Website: walmart
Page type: receipt
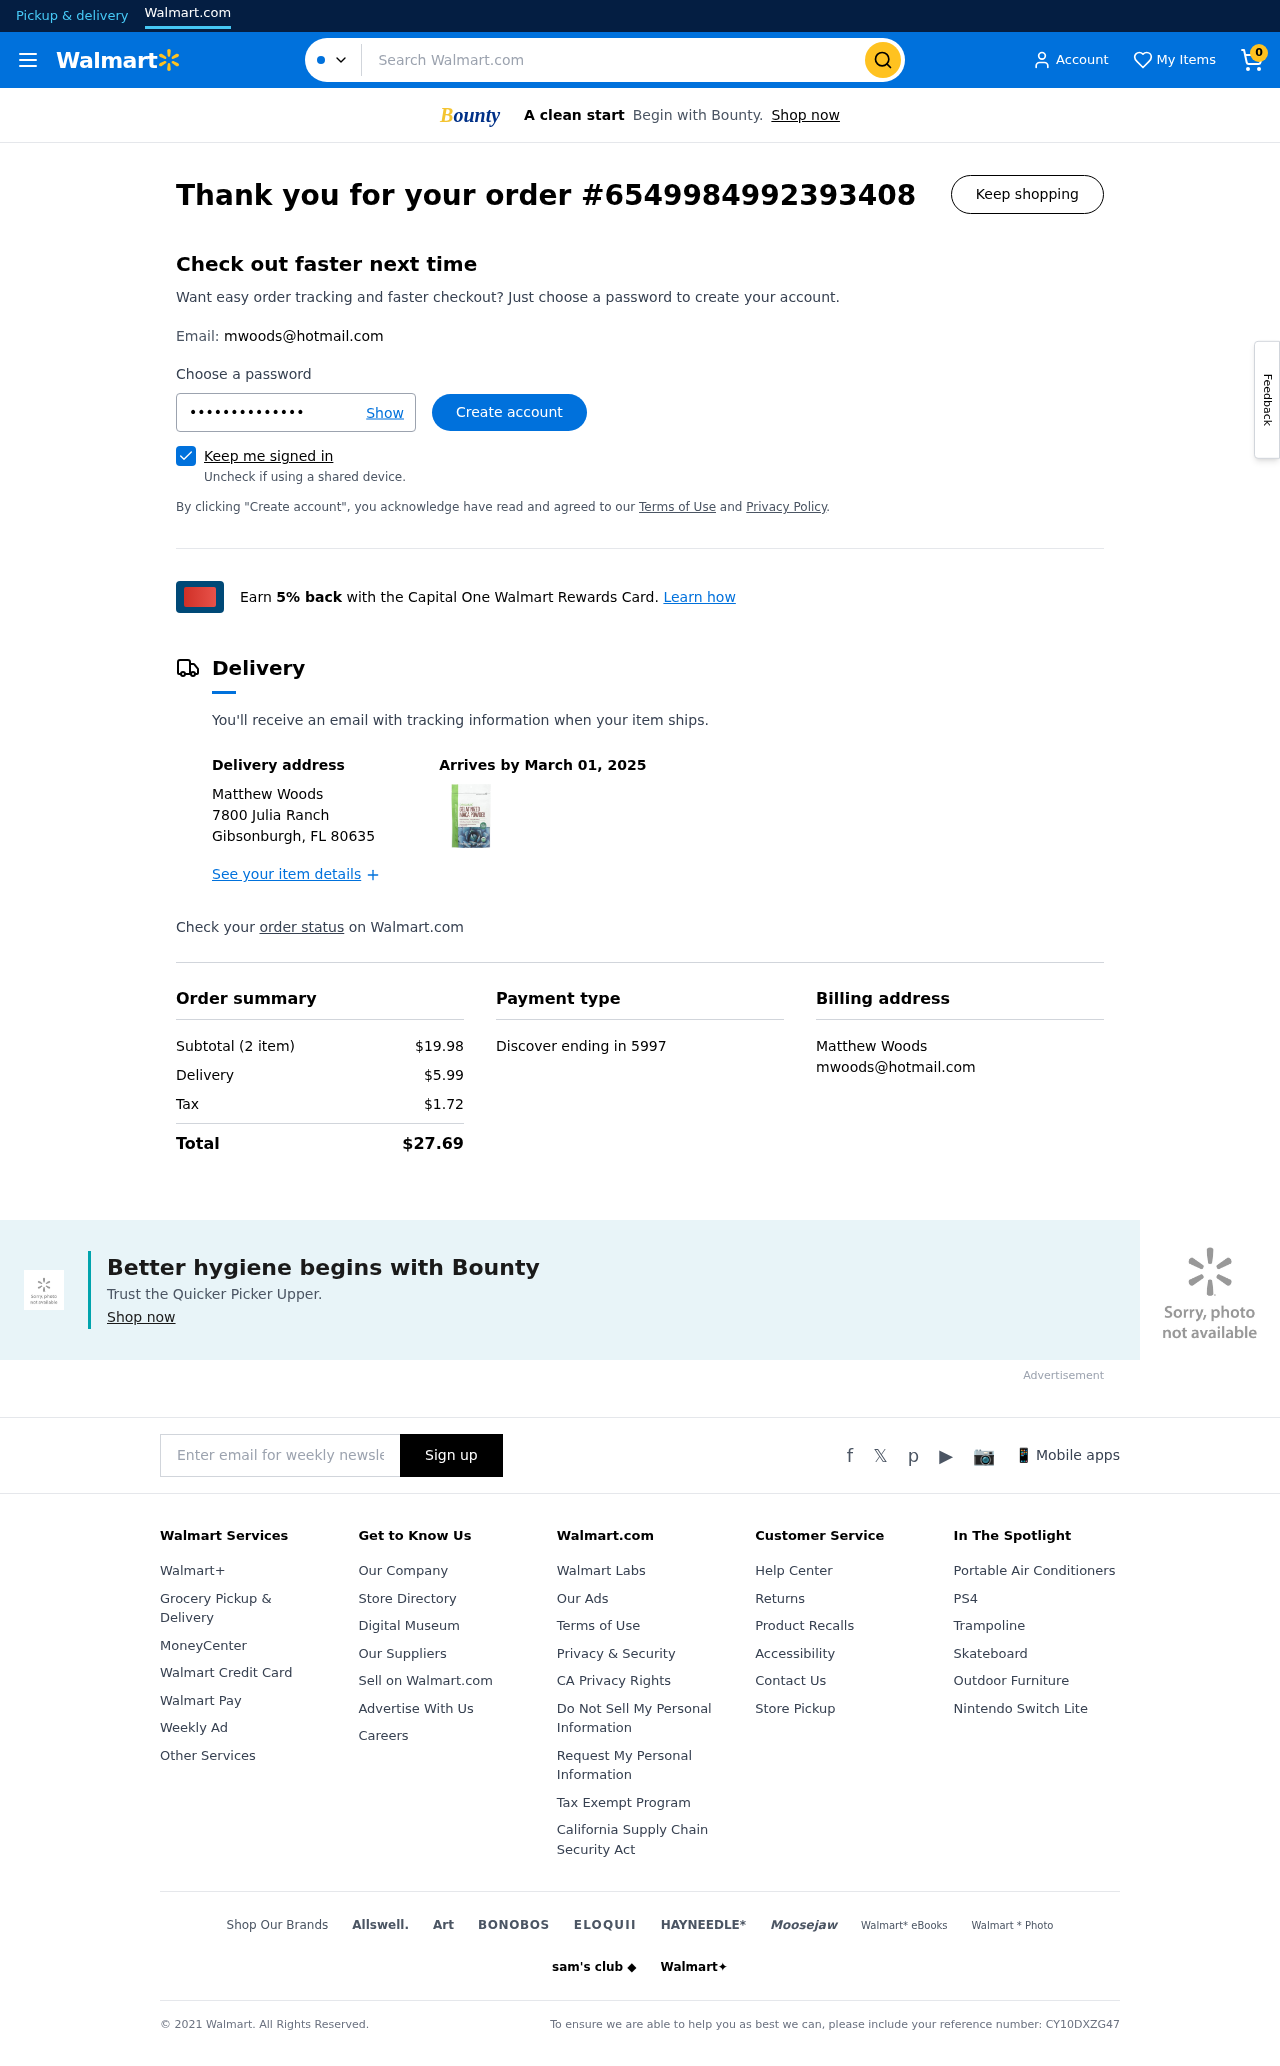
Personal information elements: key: PII_CARD_LAST4
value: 5997
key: PII_CARD_TYPE
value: Discover
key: PII_CITY_STATE_ZIP
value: Gibsonburgh, FL 80635
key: PII_EMAIL
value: mwoods@hotmail.com
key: PII_EMAIL2
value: mwoods@hotmail.com
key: PII_FULLNAME
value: Matthew Woods
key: PII_FULLNAME2
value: Matthew Woods
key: PII_STREET
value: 7800 Julia Ranch
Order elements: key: ORDER_NUM_ITEMS
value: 0
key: ORDER_ID
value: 6549984992393408
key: ORDER_DELIVERY_DATE
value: March 01, 2025
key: ORDER_NUM_ITEMS
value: Subtotal (2 item)
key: ORDER_SUBTOTAL
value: $19.98
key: ORDER_SHIPPING_COST
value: $5.99
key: ORDER_TAX
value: $1.72
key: ORDER_TOTAL
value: $27.69
Search elements: key: HEADER_SEARCH
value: Search Walmart.com